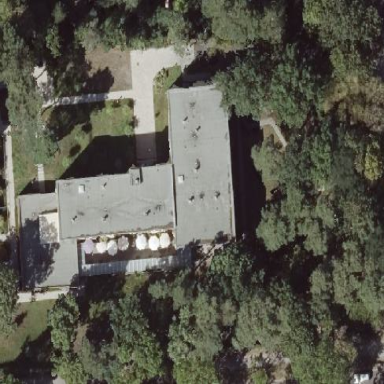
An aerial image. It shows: Nursing home.